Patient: sex F, age 26
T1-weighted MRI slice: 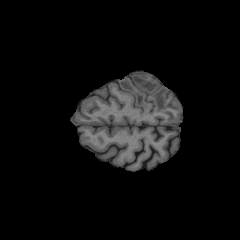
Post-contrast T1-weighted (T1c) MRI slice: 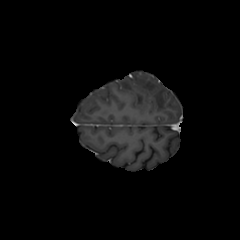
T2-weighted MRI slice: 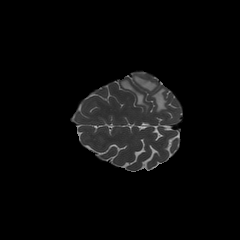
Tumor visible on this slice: yes
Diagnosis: Glioblastoma, IDH-wildtype
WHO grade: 4